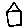
Label: house